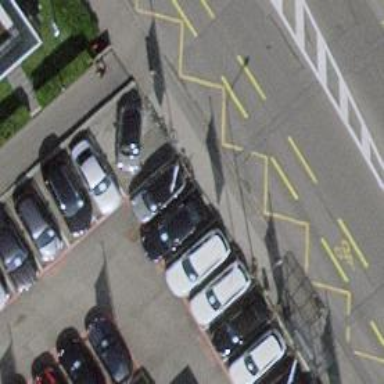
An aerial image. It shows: Sidewalk with asphalt surface leading to public transport platform. The platform includes shelter.